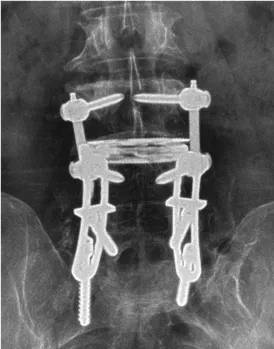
Upright AP.
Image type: radiology (x_ray)